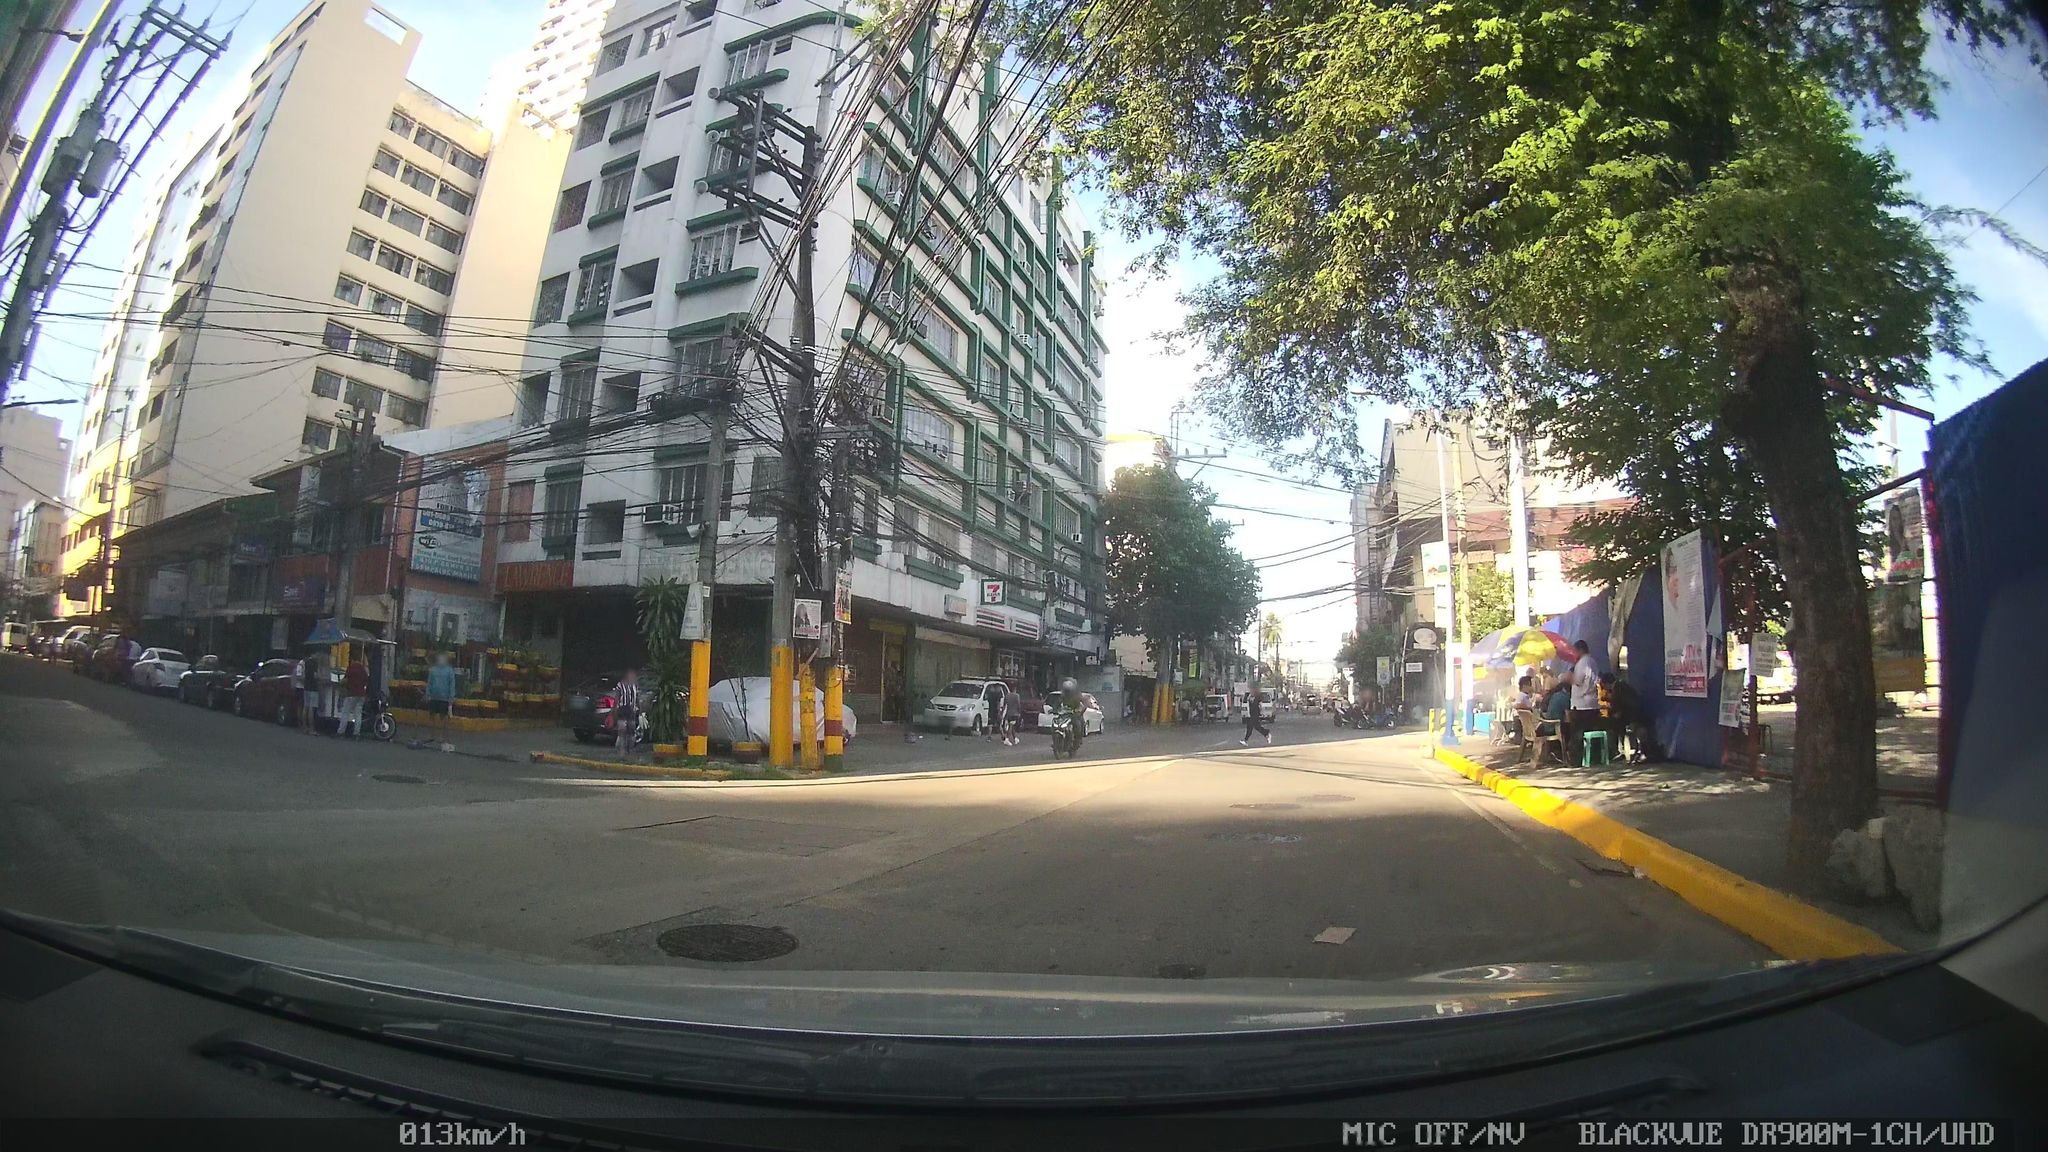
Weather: clear
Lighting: day
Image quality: good
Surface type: driving surface
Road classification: secondary
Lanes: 2
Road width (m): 7
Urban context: urban centre
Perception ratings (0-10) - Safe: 5.3, Lively: 8.89, Beautiful: 6.2, Boring: 2.08, Depressing: 3.65, Wealthy: 2.8